Question: i am thinking of doing a start up menu before going into the real page like the picture below.

i think i can do it with button menu. so, the pikpok, all-star, etc i made it using button widget. Is there any other way to make this?
anyway, when user click on all-star button, it appear to the next xml file. but then the activity seems not working out.
this is my code. this code shows the start up activity.
'''
import android.app.Activity;
import android.os.Bundle;
import android.view.View;
import android.view.View.OnClickListener;
import android.widget.Button;
import android.widget.Toast;
public class MainActivity extends Activity {
Button button;
/** Called when the activity is first created. */
@Override
public void onCreate(Bundle savedInstanceState) {
super.onCreate(savedInstanceState);
setContentView(R.layout.main);
addListenerOnButton();
}
public void addListenerOnButton() {
button = (Button) findViewById(R.id.button1);
button.setOnClickListener(new OnClickListener() {
@Override
public void onClick(View arg0) {
setContentView(R.layout.about);
}
});
button = (Button) findViewById(R.id.signin);
button.setOnClickListener(new OnClickListener() {
@Override
public void onClick(View arg0) {
setContentView(R.layout.report);
}
});
}
}
'''
report.xml and about.xml will have their own activity named ReportActivity and AboutActivity but it does not work.
is there a better way to the start up menu instead of using button. also it would be nice if the menu could have animation to it.
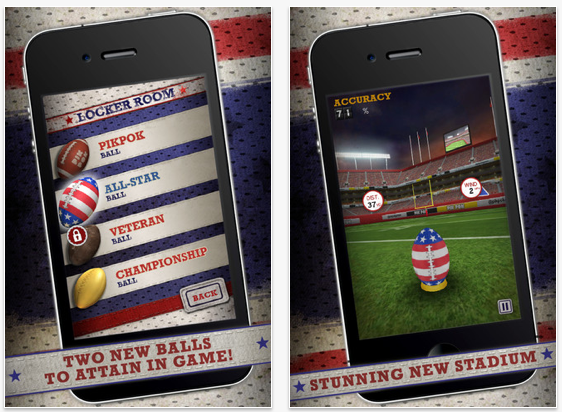
Answer: For rather complex "Buttons" you can define your own View by using layouts/images/other view
check
<URL>
for more information.
To call another activity, you have to define an activity class for that activity first, which calls the layout etc. On how to start another activity read
<URL>